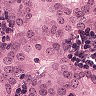
Metastatic tissue present: yes